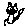
Label: cat